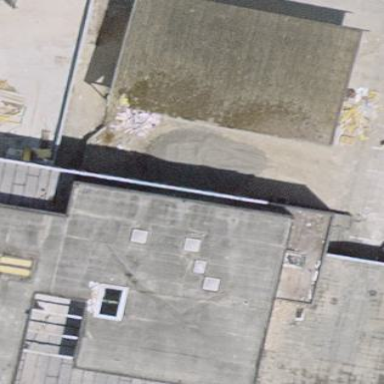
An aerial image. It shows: Industrial building.